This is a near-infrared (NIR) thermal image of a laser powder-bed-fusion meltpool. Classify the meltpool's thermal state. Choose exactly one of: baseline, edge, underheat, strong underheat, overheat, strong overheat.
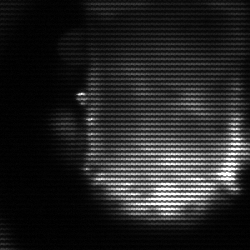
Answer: baseline